Field crop: maize
Growth stage: 2
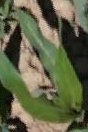
Species: maize